Field crop: tomato
Growth stage: 2
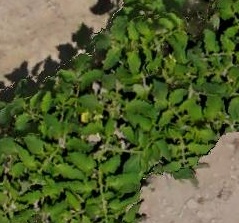
Species: tomato